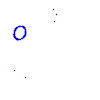
Particle: kaon